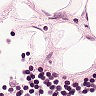
Metastatic tissue present: no